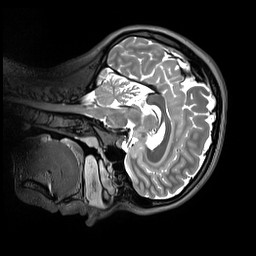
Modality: T2w
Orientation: sagittal
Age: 22
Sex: female
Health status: healthy
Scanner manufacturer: siemens
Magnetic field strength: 3 T
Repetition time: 3.2 s
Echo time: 0.412 s